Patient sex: F
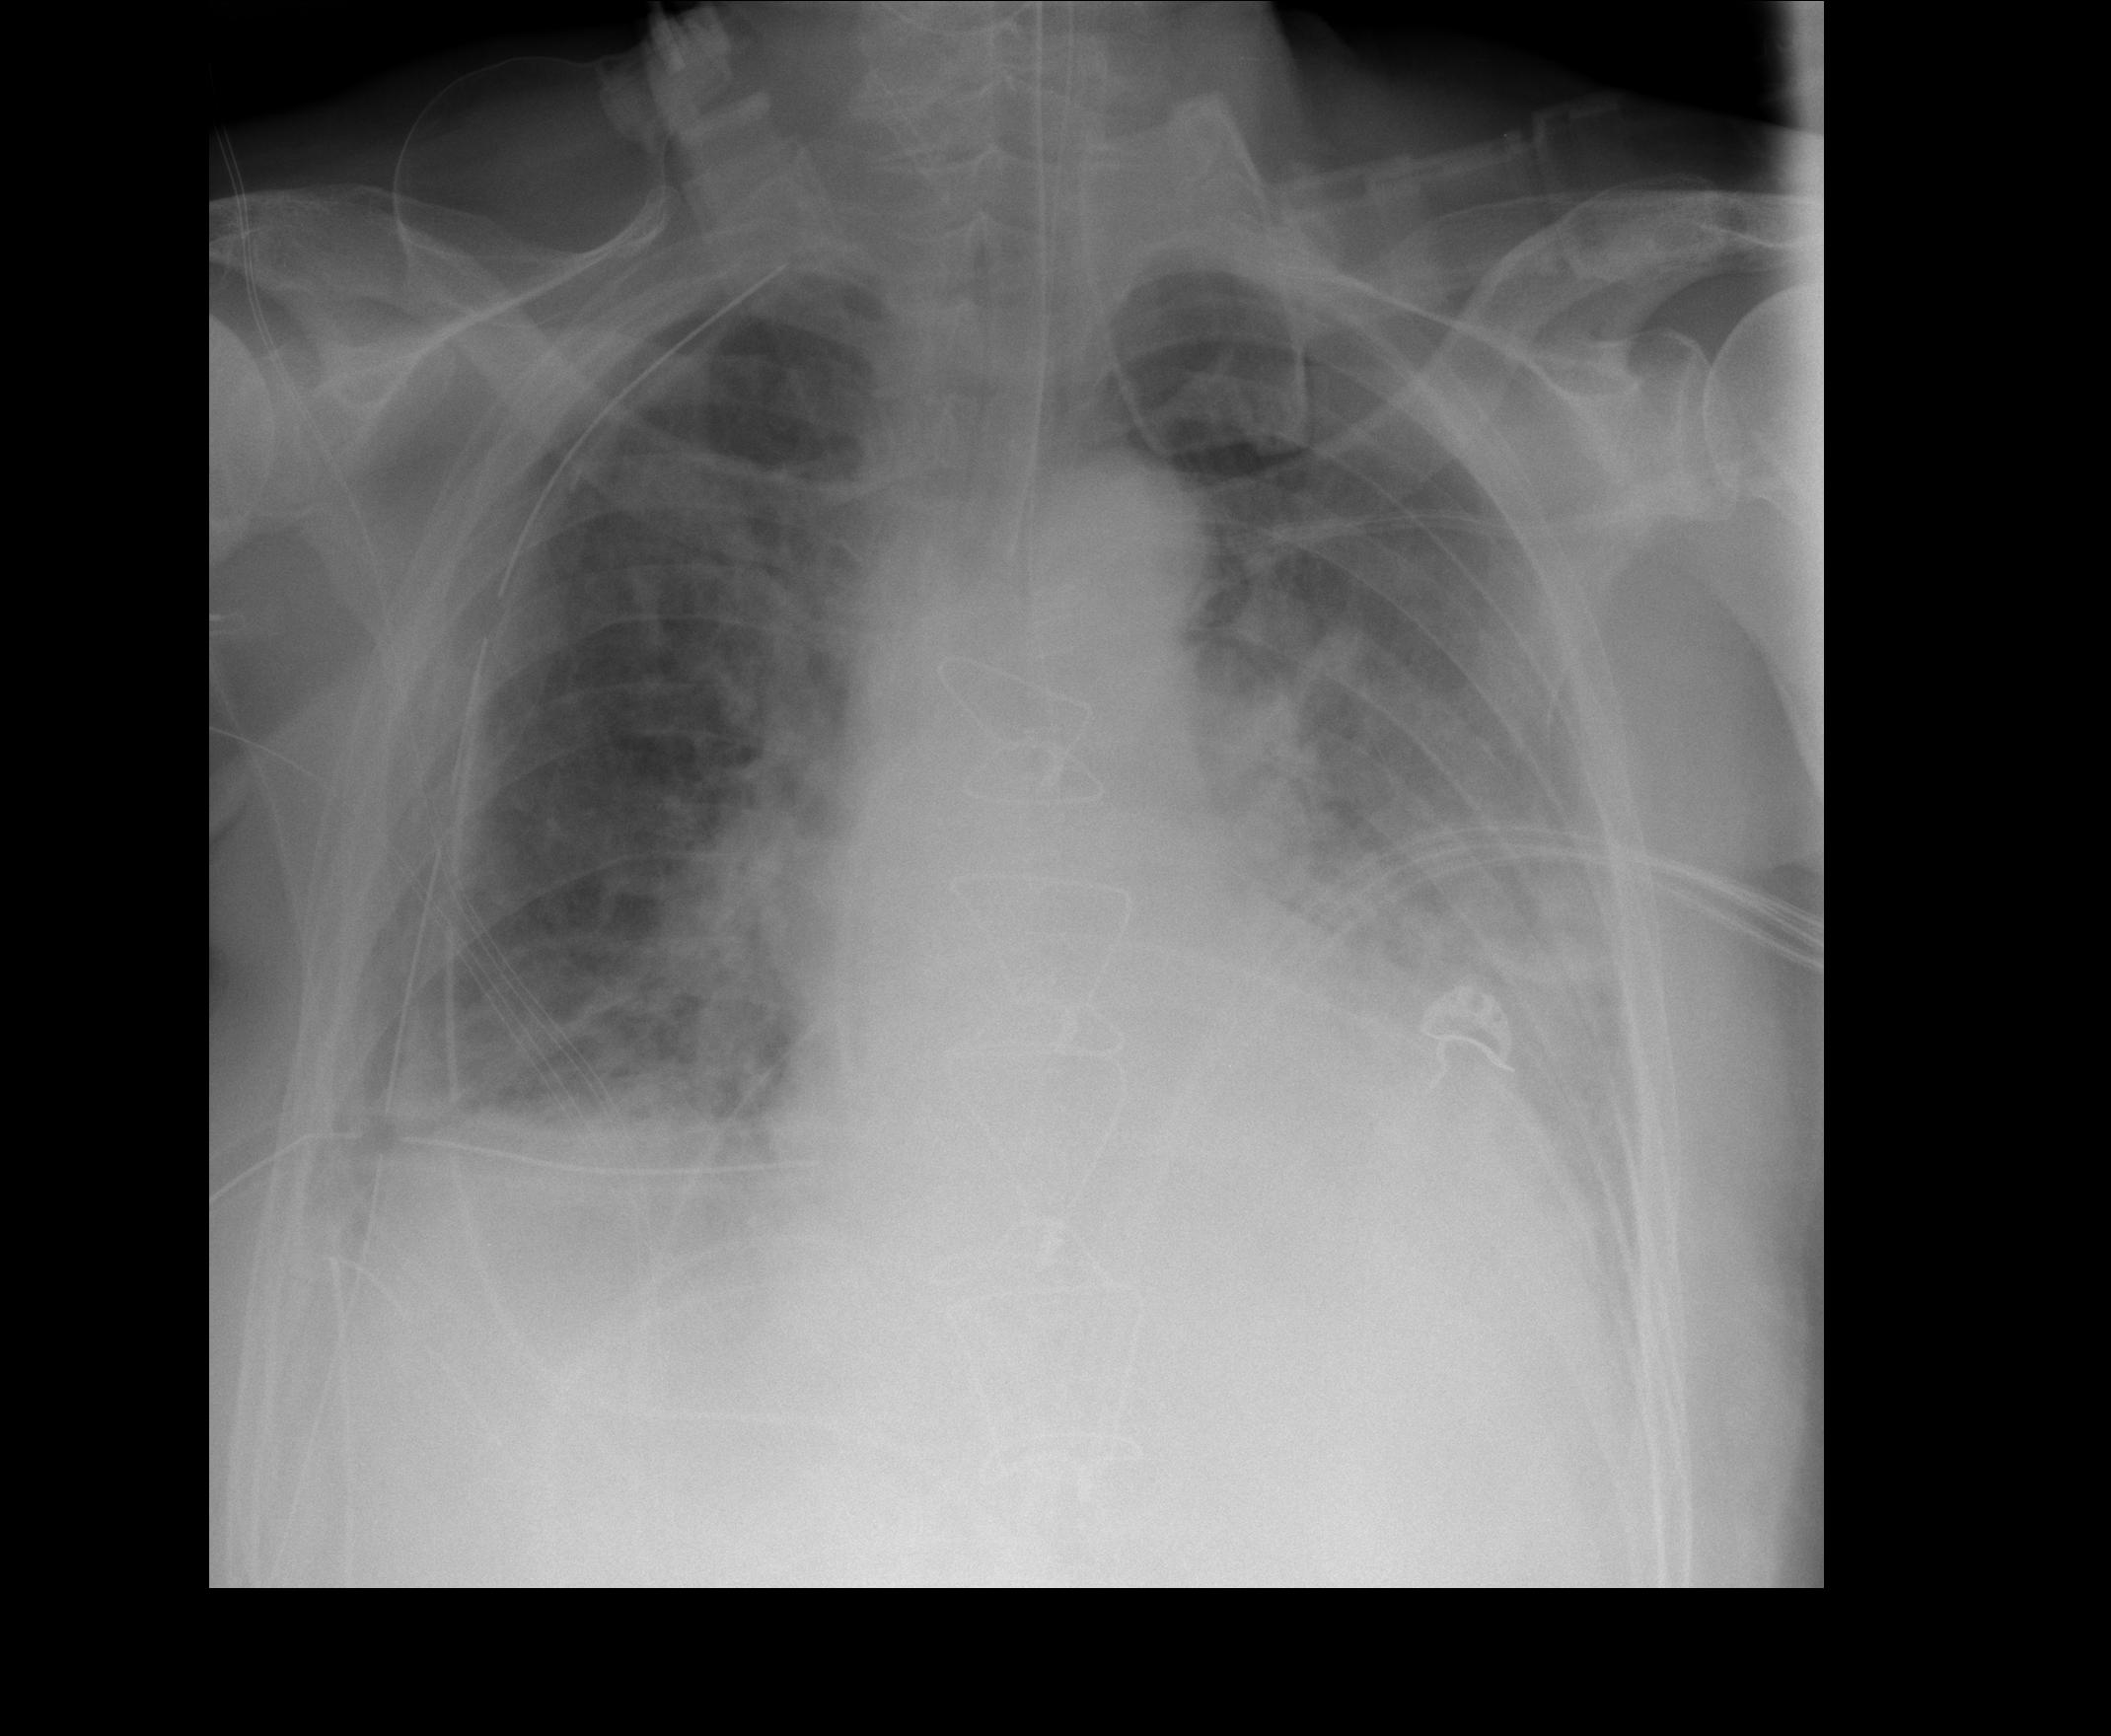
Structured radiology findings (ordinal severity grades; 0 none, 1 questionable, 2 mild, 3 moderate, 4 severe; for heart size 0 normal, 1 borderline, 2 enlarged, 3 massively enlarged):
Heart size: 2
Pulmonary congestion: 2
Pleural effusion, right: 2
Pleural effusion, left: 2
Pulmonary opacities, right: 2
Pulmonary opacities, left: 2
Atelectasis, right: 2
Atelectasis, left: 2